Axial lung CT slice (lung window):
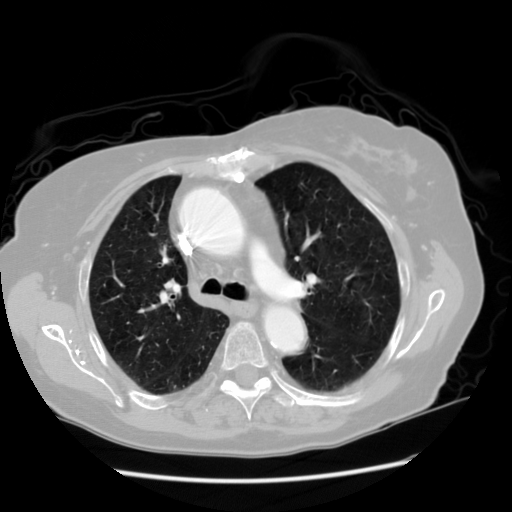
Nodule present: no